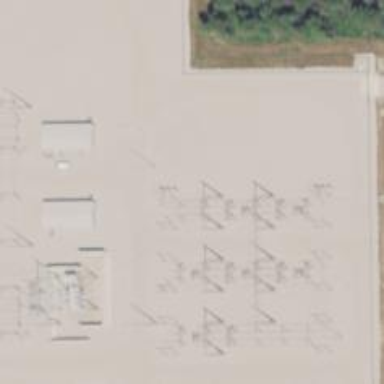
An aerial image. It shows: Switch for power supply.